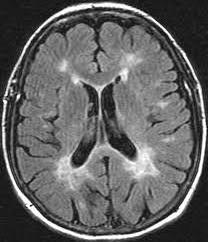
Label: notumor